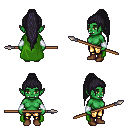
a pixel art fantasy rpg character, female body template, orc, green skin, green cape, gold greaves, raven extra-long topknot hairstyle, white cloth bracers, brown shoes, spear, four views (front, back, left, right), 2x2 character sprite sheet, small pixel art, hard edges, no anti-aliasing